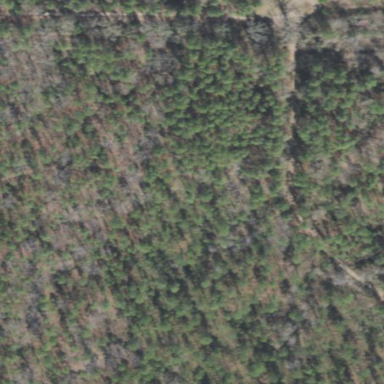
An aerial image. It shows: Forest area dominated by needle-leaved trees.